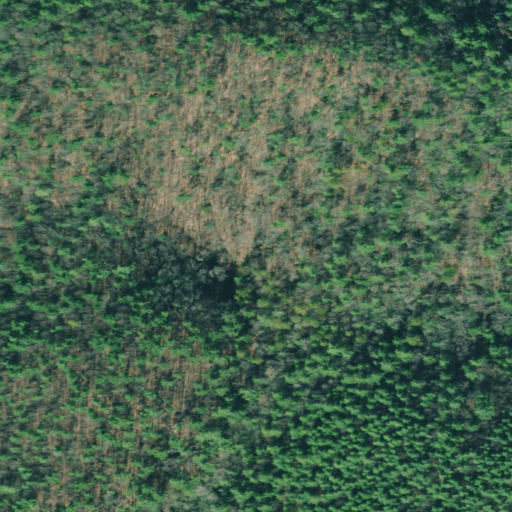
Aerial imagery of mountain in Georgia named Bill Mountain containing mixed forest, deciduous forest, and evergreen forest